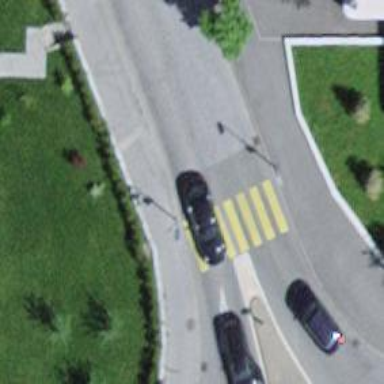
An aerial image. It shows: Uncontrolled zebra crossing on the road.